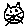
Label: cat